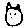
Label: cat